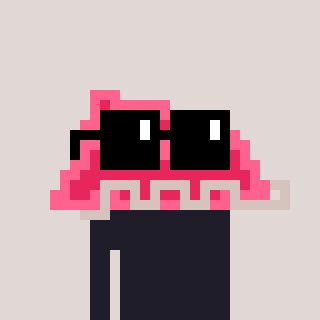
a pixel art character with square black sunglasses, a retainer-shaped head and a grayscale-colored body on a warm background